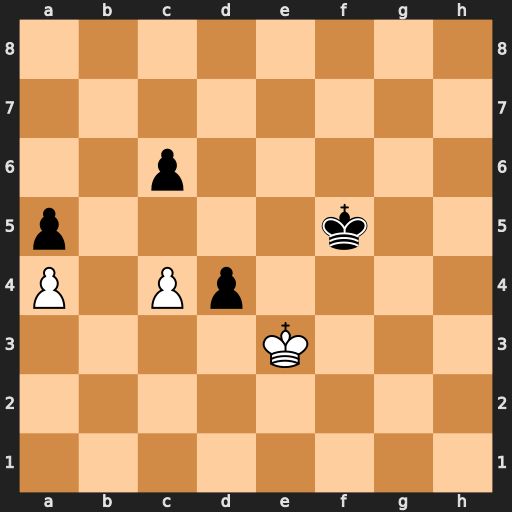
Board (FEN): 8/8/2p5/p4k2/P1Pp4/4K3/8/8
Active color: w
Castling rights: -
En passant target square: -
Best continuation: Kxd4 Ke6 Kc5 Kd7 Kb6